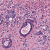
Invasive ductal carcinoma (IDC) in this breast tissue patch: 1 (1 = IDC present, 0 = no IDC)